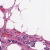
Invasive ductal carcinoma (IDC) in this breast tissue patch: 1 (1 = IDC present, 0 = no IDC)